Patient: sex M, age 72
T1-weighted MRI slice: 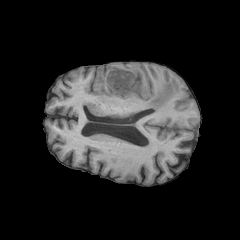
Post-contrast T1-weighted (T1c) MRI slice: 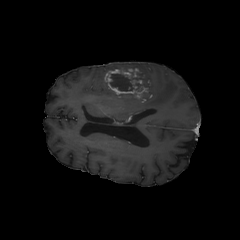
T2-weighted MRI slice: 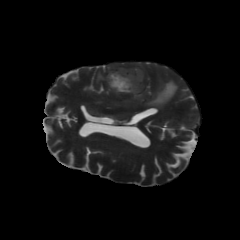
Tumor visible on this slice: yes
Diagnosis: Glioblastoma, IDH-wildtype
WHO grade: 4